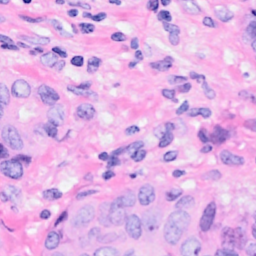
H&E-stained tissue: Breast